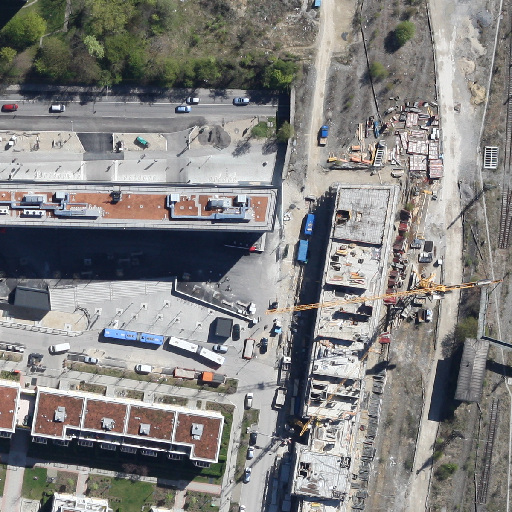
Referring expression: car driving on the road